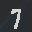
Label: 7